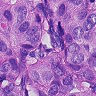
Metastatic tissue present: yes